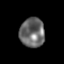
Tissue: prostate
Cell type: T cells
Senescence score: 0.3431
Nuclear area (px): 717
Mean DAPI intensity: 105.126